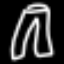
Label: pants